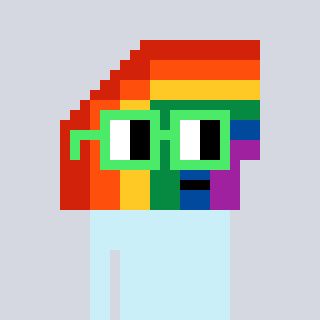
a pixel art character with square light green glasses, a rainbow-shaped head and a magenta-colored body on a cool background